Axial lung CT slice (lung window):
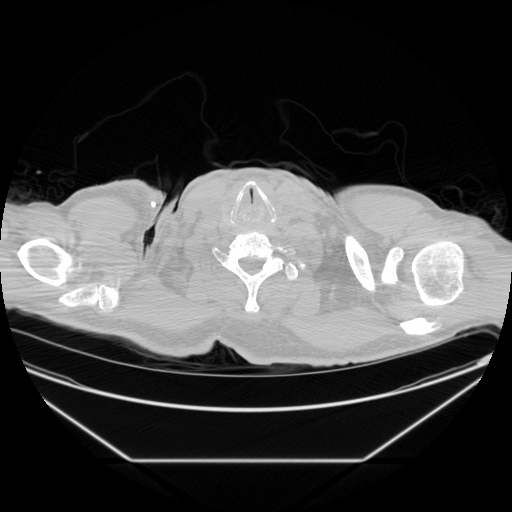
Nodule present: no